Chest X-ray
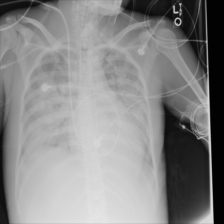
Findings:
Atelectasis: negative
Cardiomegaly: negative
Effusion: negative
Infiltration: negative
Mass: negative
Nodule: negative
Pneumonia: negative
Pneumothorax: negative
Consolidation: negative
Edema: negative
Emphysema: negative
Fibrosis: negative
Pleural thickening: negative
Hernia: negative